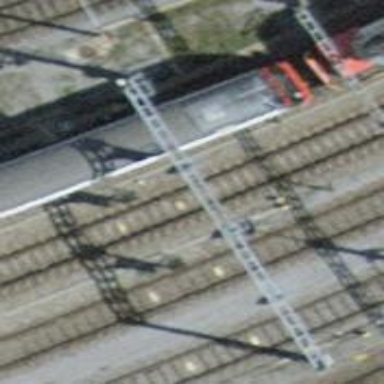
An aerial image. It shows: Railway signal.